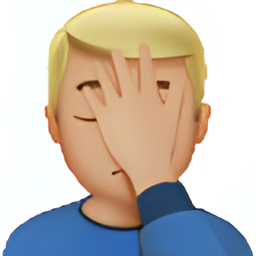
Name: man facepalming type 3
Emoji: 🤦🏼‍♂️
Group: People & Body
Sub-group: person-gesture